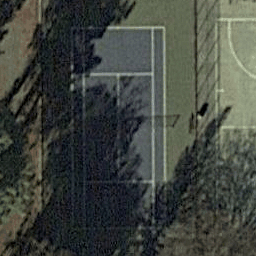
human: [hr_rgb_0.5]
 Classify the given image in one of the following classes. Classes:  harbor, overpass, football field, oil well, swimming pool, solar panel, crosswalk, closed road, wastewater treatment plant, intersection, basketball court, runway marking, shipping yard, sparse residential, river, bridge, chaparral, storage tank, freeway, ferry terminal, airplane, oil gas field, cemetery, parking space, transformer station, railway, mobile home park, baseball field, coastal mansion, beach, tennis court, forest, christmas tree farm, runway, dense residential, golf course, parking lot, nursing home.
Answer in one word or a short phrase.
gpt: tennis court